Question: i need to create a login screen in android that will look like this.

I have white rectangle image but that image is bigger than screen.
So whenever i am applying that image to linearlayout(that has edittext and button).linearlayout fills complete screen.
I know its a very beginner question but how can i make this screen?
and i also want that that white image should work on every
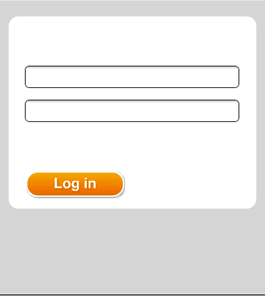
Answer: You need to create some drawables (XML), 1 for the background (so you can add the round corners) and another 1 for the button where you will add the gradient and stroke.
EDIT: Added an example.
Result:

'''
<?xml version="1.0" encoding="utf-8"?>
<RelativeLayout xmlns:android="http://schemas.android.com/apk/res/android"
android:layout_width="fill_parent"
android:layout_height="fill_parent"
android:background="#d4d4d4" >
<LinearLayout
android:layout_width="fill_parent"
android:layout_height="wrap_content"
android:layout_marginLeft="4dp"
android:layout_marginRight="4dp"
android:layout_marginTop="15dp"
android:background="@drawable/round_borders"
android:orientation="vertical"
android:paddingTop="40dp" >
<EditText
android:layout_width="fill_parent"
android:layout_height="wrap_content"
android:layout_marginBottom="10dp"
android:paddingBottom="0dp"
android:paddingTop="0dp"
android:singleLine="true"
android:text="username" />
<EditText
android:layout_width="fill_parent"
android:layout_height="wrap_content"
android:layout_marginBottom="10dp"
android:paddingBottom="0dp"
android:paddingTop="0dp"
android:singleLine="true"
android:text="password" />
<Button
style="@style/OrangeButtons"
android:layout_width="wrap_content"
android:layout_height="wrap_content"
android:layout_marginTop="40dp"
android:gravity="center"
android:paddingBottom="3dp"
android:paddingTop="3dp"
android:text="Log in" />
</LinearLayout>
</RelativeLayout>
'''
'''
<style name="OrangeButtons">
<item name="android:gravity">center</item>
<item name="android:textColor">#FFFFFF</item>
<item name="android:focusable">true</item>
<item name="android:background">@drawable/orange_button</item>
</style>
'''
'''
<?xml version="1.0" encoding="utf-8"?>
<selector
xmlns:android="http://schemas.android.com/apk/res/android">
<item android:state_pressed="true" >
<shape>
<gradient
android:startColor="#f29d00"
android:endColor="#d96c00"
android:angle="270" />
<stroke
android:width="1dp"
android:color="#fade96" />
<corners
android:radius="15dp" />
<padding
android:left="10dp"
android:top="10dp"
android:right="10dp"
android:bottom="10dp" />
</shape>
</item>
<item android:state_focused="true" >
<shape>
<gradient
android:endColor="#f29d00"
android:startColor="#d96c00"
android:angle="270" />
<stroke
android:width="1dp"
android:color="#fade96" />
<corners
android:radius="15dp" />
<padding
android:left="10dp"
android:top="10dp"
android:right="10dp"
android:bottom="10dp" />
</shape>
</item>
<item>
<shape>
<gradient
android:endColor="#f29d00"
android:startColor="#d96c00"
android:angle="90" />
<stroke
android:width="1dp"
android:color="#fade96" />
<corners
android:radius="15dp" />
<padding
android:left="10dp"
android:top="10dp"
android:right="10dp"
android:bottom="10dp" />
</shape>
</item>
</selector>
'''
'''
<?xml version="1.0" encoding="utf-8"?>
<shape xmlns:android="http://schemas.android.com/apk/res/android">
<solid android:color="@android:color/white" />
<padding android:left="20dp" android:top="35dp"
android:right="20dp" android:bottom="15dp" />
<corners android:radius="8dp" />
</shape>
'''